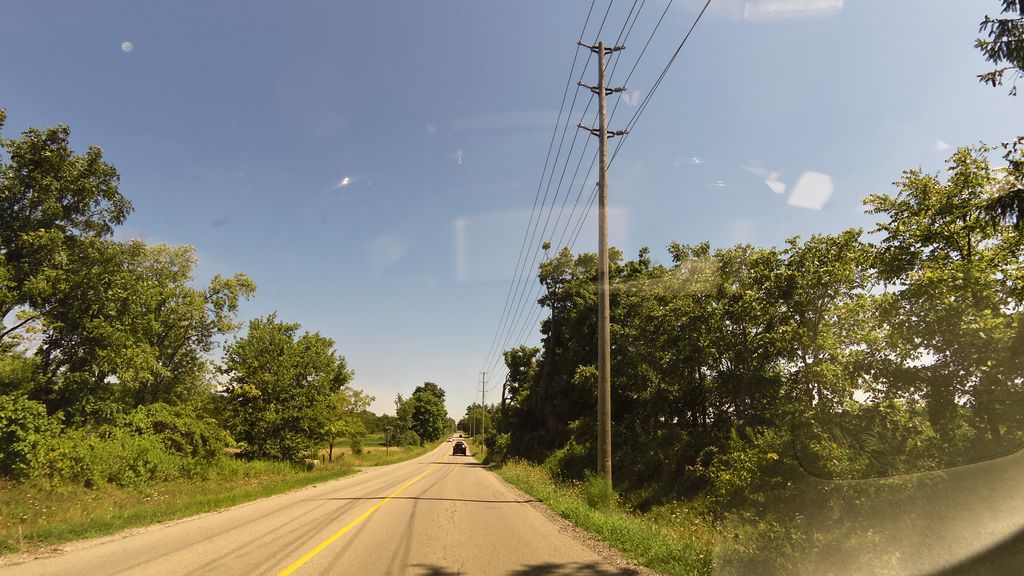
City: hamilton